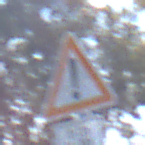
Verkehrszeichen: Gefahrenstelle
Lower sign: ZeitangabenOhneBeschraenkungAufWochentage2
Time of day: MorningAfternoon
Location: Outdoor (Suburban)
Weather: PartlyCloudy
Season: NotSpecified
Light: Natural